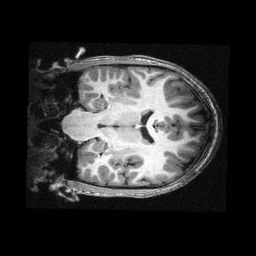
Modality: T1w
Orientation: coronal
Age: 12
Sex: male
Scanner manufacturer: siemens
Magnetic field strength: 3 T
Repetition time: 2.3 s
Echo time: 0.00336 s